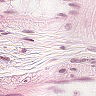
Metastatic tissue present: no